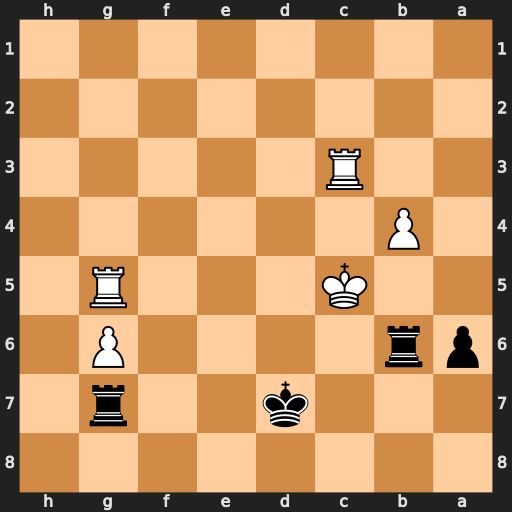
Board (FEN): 8/3k2r1/pr4P1/2K3R1/1P6/2R5/8/8
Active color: b
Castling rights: -
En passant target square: -
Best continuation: Rb5+ Kc4 Rxg5